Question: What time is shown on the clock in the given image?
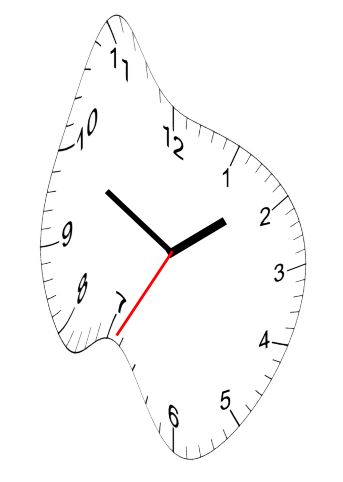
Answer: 01:49:35